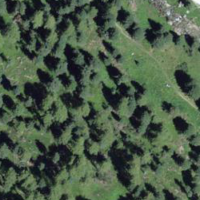
EUNIS habitat code: 43
Species observed at this site:
Ajuga pyramidalis
Gaurotes virginea